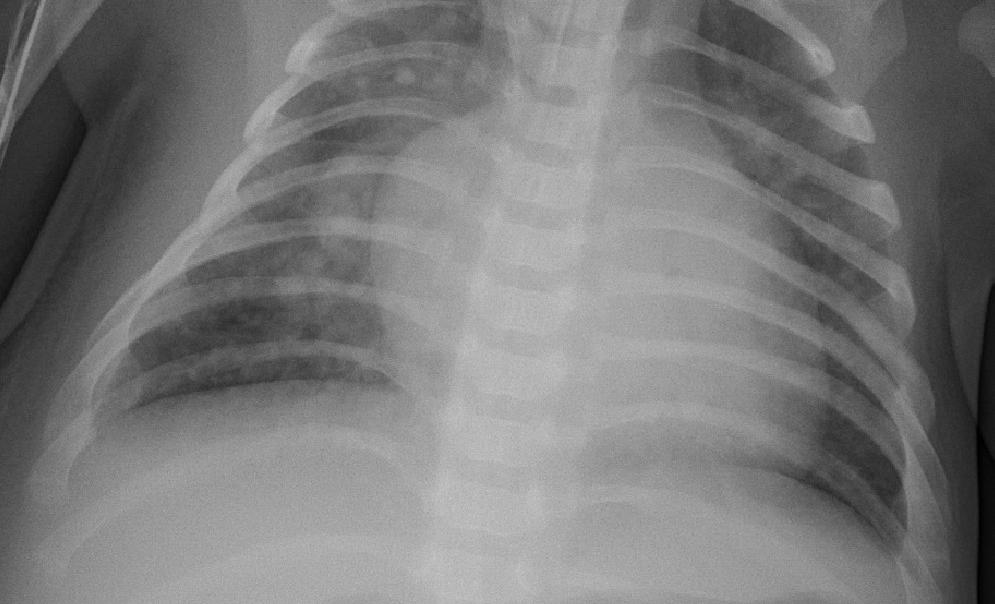
Diagnosis: PNEUMONIA